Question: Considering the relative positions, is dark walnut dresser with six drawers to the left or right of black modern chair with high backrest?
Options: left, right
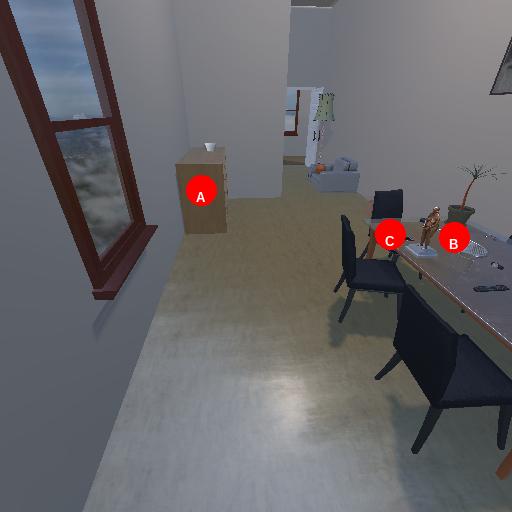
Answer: left